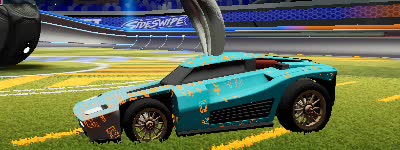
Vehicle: breakout